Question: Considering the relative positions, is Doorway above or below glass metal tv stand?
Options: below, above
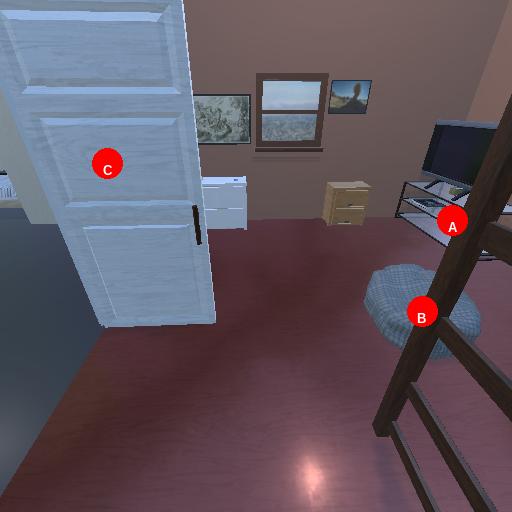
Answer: below